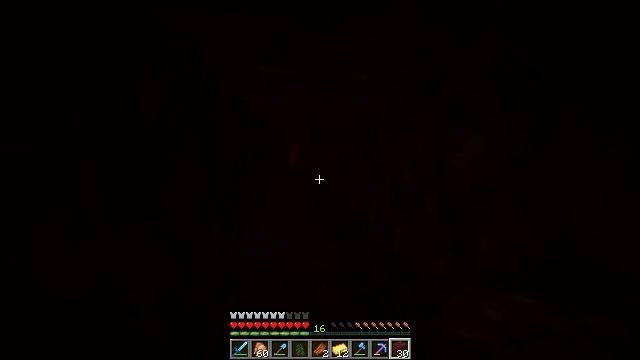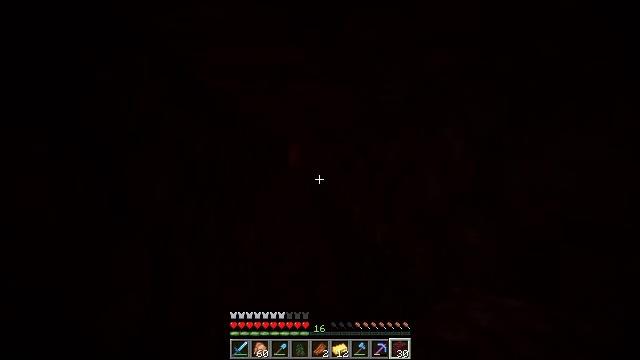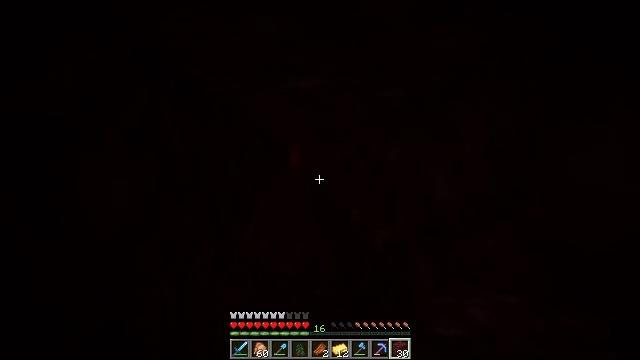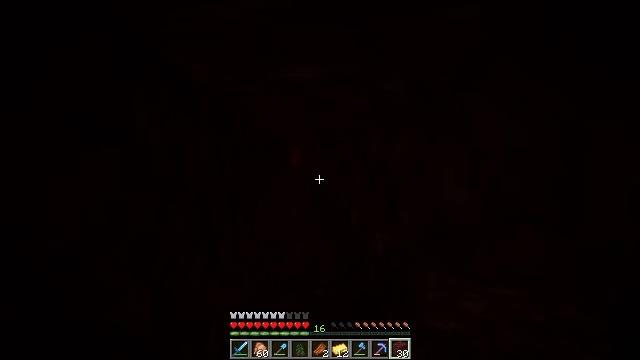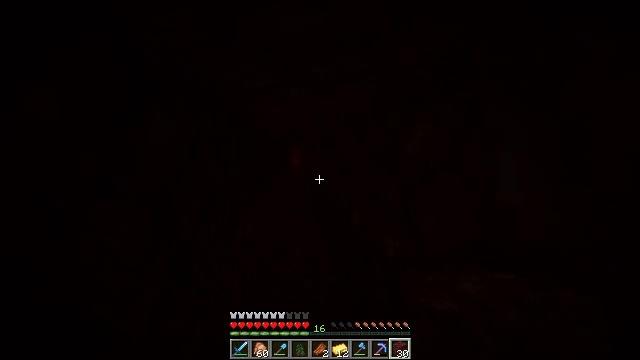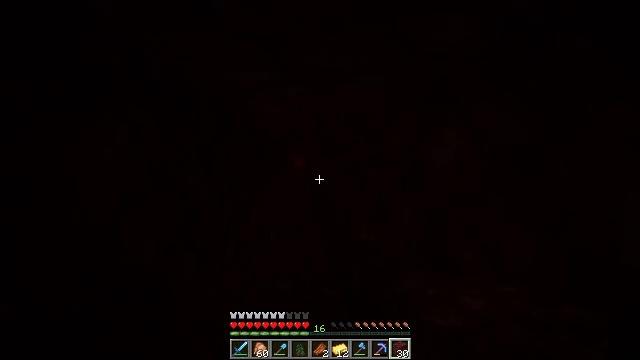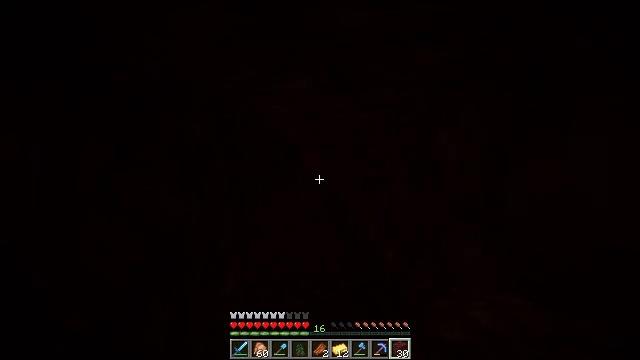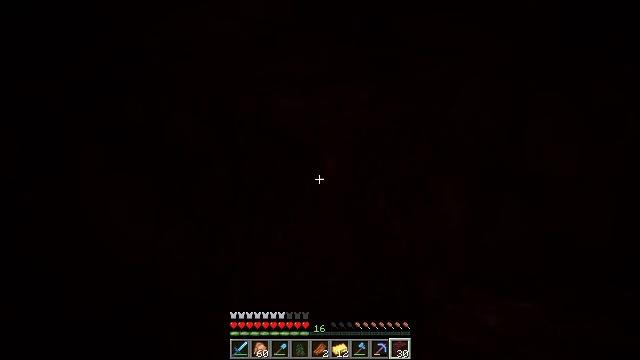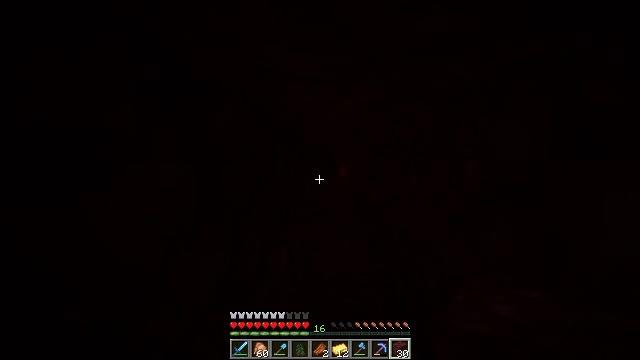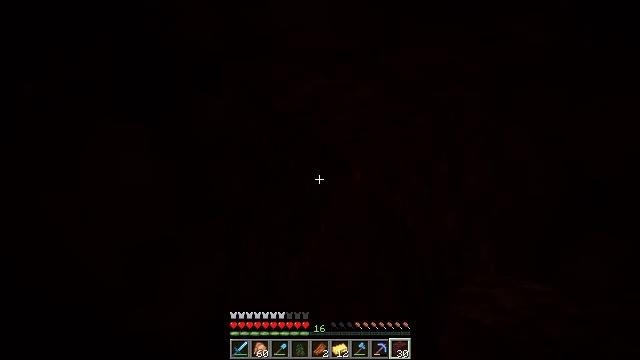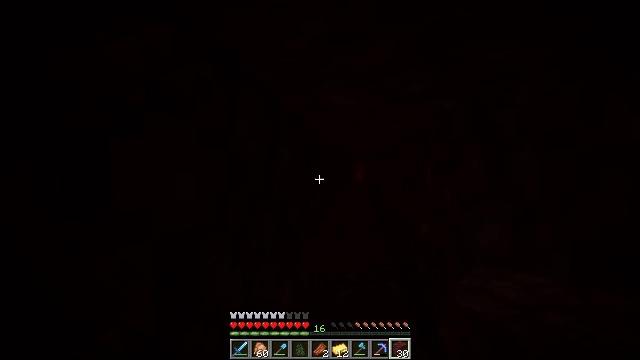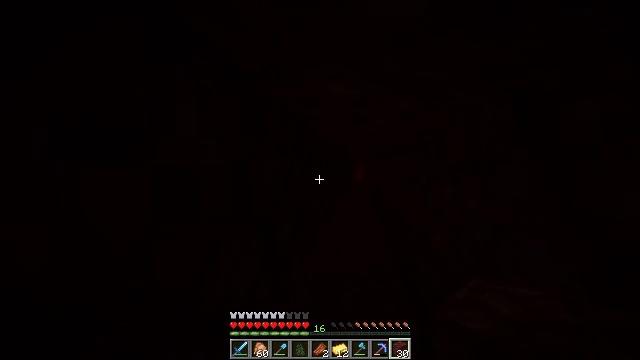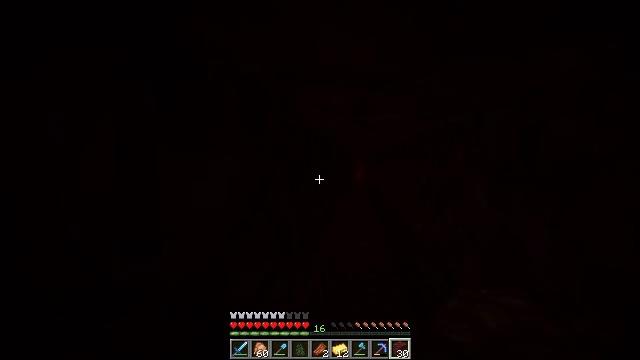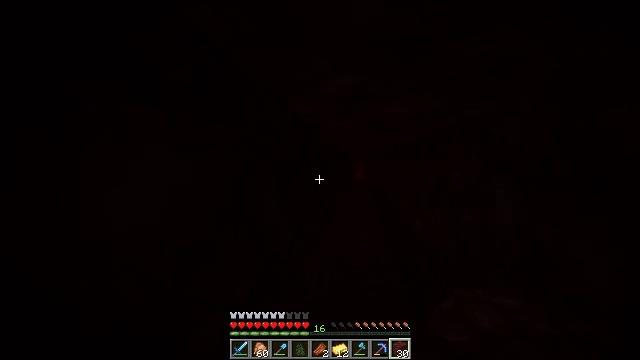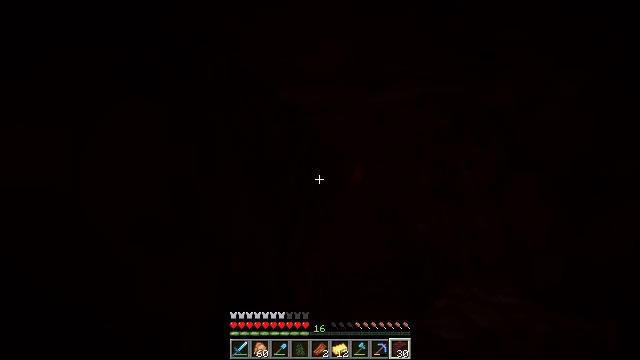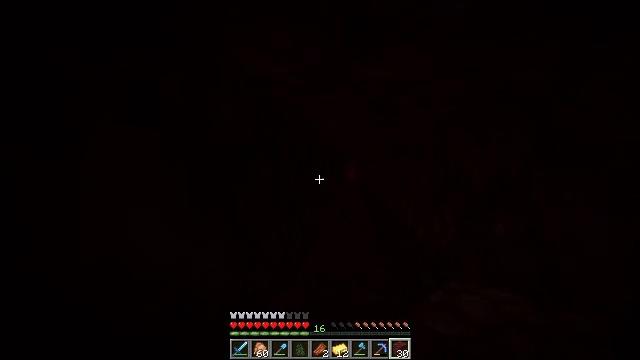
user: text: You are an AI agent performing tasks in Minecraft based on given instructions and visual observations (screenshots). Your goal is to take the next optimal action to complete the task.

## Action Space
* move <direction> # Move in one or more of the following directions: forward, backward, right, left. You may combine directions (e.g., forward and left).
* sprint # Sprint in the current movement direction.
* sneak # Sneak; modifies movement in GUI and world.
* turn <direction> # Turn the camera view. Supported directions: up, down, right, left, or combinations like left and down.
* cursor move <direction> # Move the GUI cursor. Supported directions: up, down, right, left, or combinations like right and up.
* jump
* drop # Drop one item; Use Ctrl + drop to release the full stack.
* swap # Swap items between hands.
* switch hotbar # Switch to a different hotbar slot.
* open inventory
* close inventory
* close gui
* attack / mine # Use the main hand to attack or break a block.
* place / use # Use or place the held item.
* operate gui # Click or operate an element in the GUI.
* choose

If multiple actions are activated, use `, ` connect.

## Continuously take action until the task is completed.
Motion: motion action
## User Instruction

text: Gather crimson roots by holding left button.
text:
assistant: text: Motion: move forward, sprint
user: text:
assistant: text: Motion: move forward, sprint
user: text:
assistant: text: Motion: move forward, sprint
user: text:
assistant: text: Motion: move forward
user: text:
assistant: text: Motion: move forward
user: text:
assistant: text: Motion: move forward, turn left
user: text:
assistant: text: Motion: move forward, sprint, turn left
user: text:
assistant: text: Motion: move forward, sprint, turn left
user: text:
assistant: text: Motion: move forward, sprint, turn left and up
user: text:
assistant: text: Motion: move forward, sprint
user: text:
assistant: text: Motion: move forward
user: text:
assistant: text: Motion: move forward
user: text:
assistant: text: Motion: move forward
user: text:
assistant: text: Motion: move forward, sprint
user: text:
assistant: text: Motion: move forward, sprint, turn right
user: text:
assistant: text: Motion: move forward, turn right
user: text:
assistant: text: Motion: move forward, turn right
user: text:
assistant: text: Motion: move forward
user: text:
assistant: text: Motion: move forward, sprint, turn right
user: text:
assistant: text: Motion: move forward, sprint
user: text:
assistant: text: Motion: move forward, sprint, turn right
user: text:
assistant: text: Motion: move forward
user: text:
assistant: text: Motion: move forward
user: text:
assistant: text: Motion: move forward
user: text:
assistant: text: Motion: move forward, sprint
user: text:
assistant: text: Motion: move forward, sprint
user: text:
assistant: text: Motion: move forward, sprint
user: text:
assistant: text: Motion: move forward
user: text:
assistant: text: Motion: move forward
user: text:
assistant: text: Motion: move forward